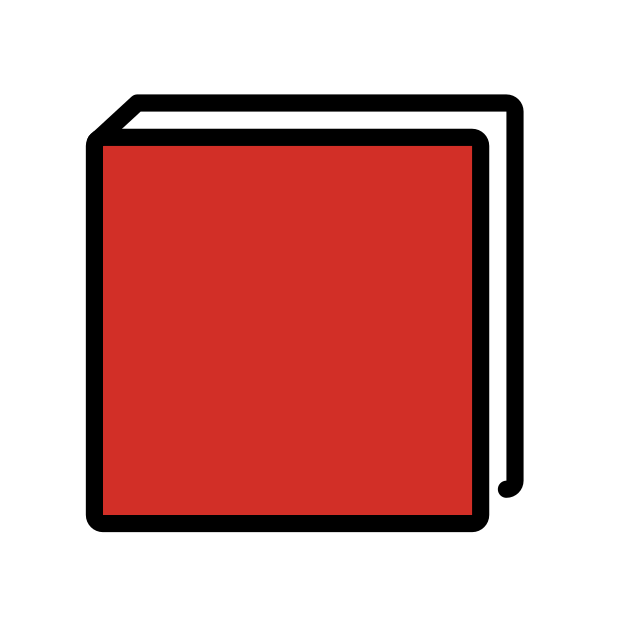
Emoji: 📕
Name: closed book
Unicode: 0x1f4d5